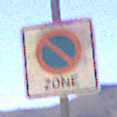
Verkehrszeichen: BeginnEingeschraenktesHalteverbotZone
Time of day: Midday
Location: Outdoor (Nature)
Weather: Clear
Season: NotSpecified
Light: Natural